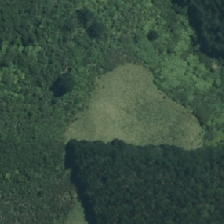
Land cover: broadleaved_indigenous_hardwood